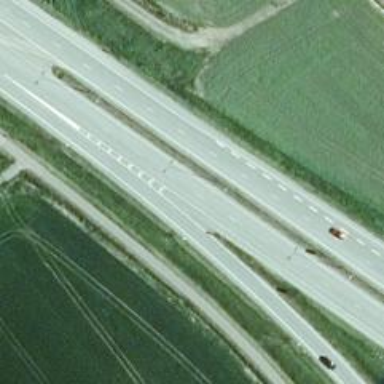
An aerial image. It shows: Asphalt road designated as trunk highway.